Interaction volume radius: 5 \u00c5
Interaction volume height: 35 \u00c5
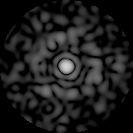
Disorder parameter: 0.7801